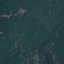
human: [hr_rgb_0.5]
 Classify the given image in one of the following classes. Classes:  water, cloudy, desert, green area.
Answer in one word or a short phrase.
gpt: green area